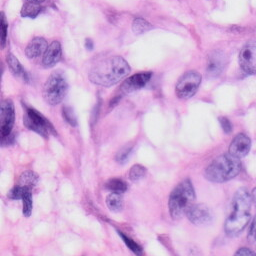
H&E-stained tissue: Skin